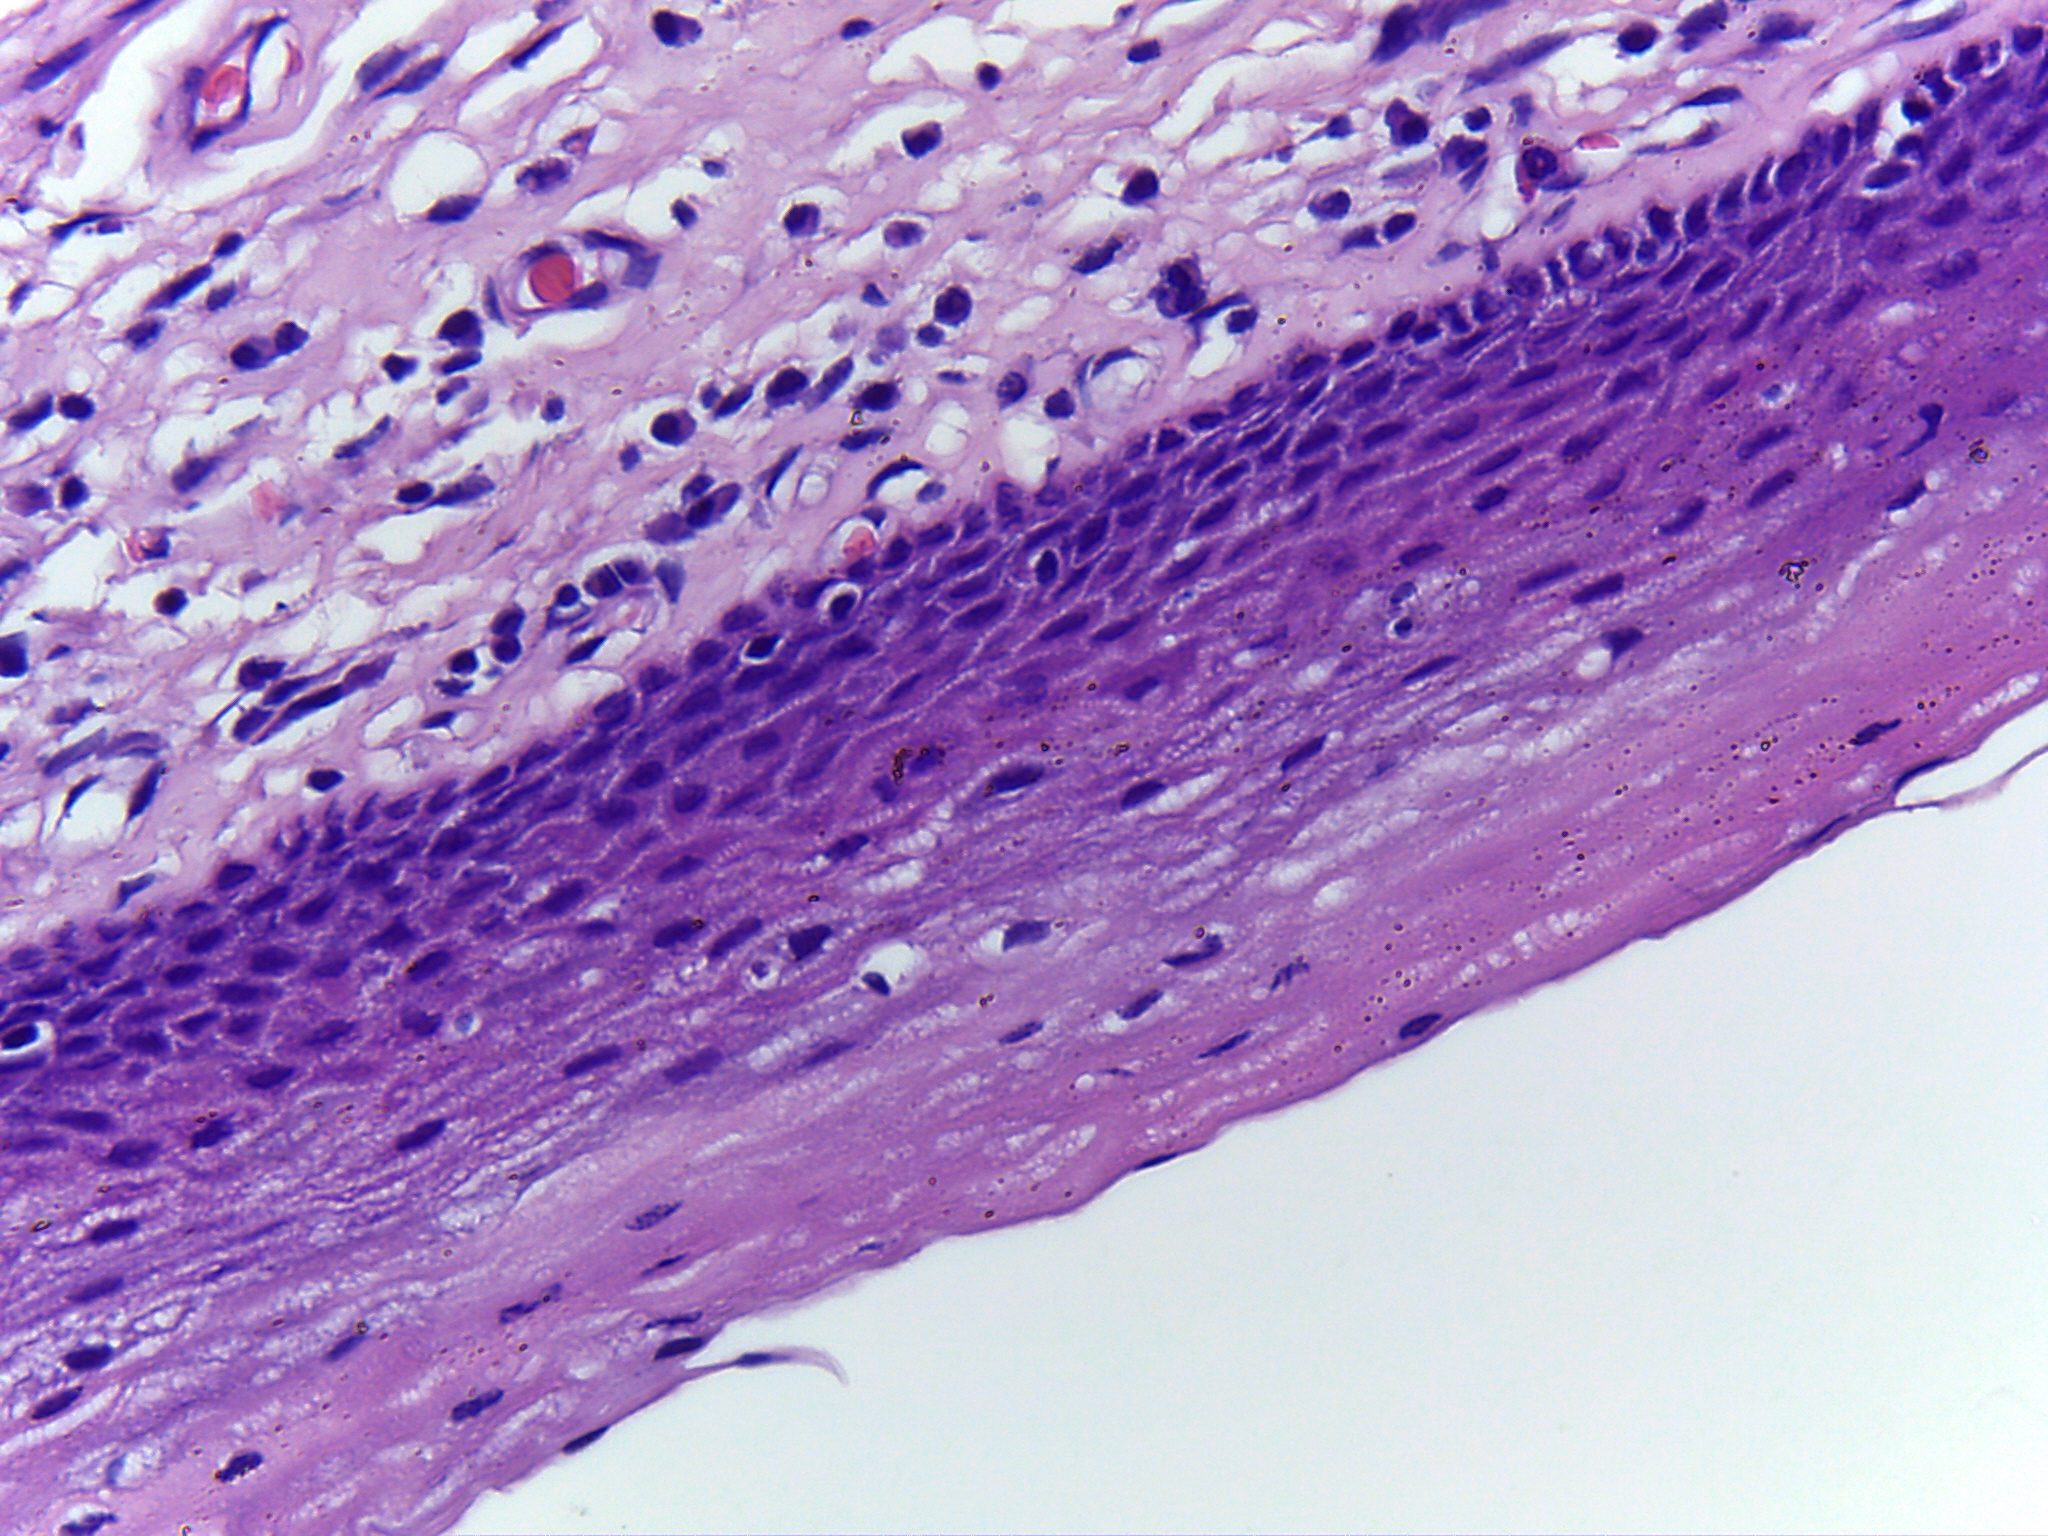
Diagnosis: Normal